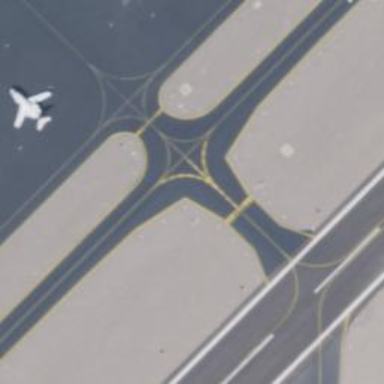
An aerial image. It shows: Asphalt taxiway in the airport.